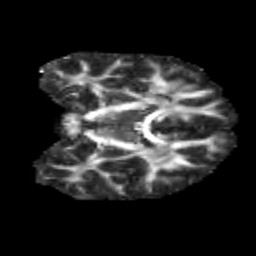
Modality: FA
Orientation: coronal
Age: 11
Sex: male
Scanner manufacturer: siemens
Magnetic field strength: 3 T
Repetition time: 3.8 s
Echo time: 0.07 s